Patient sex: F
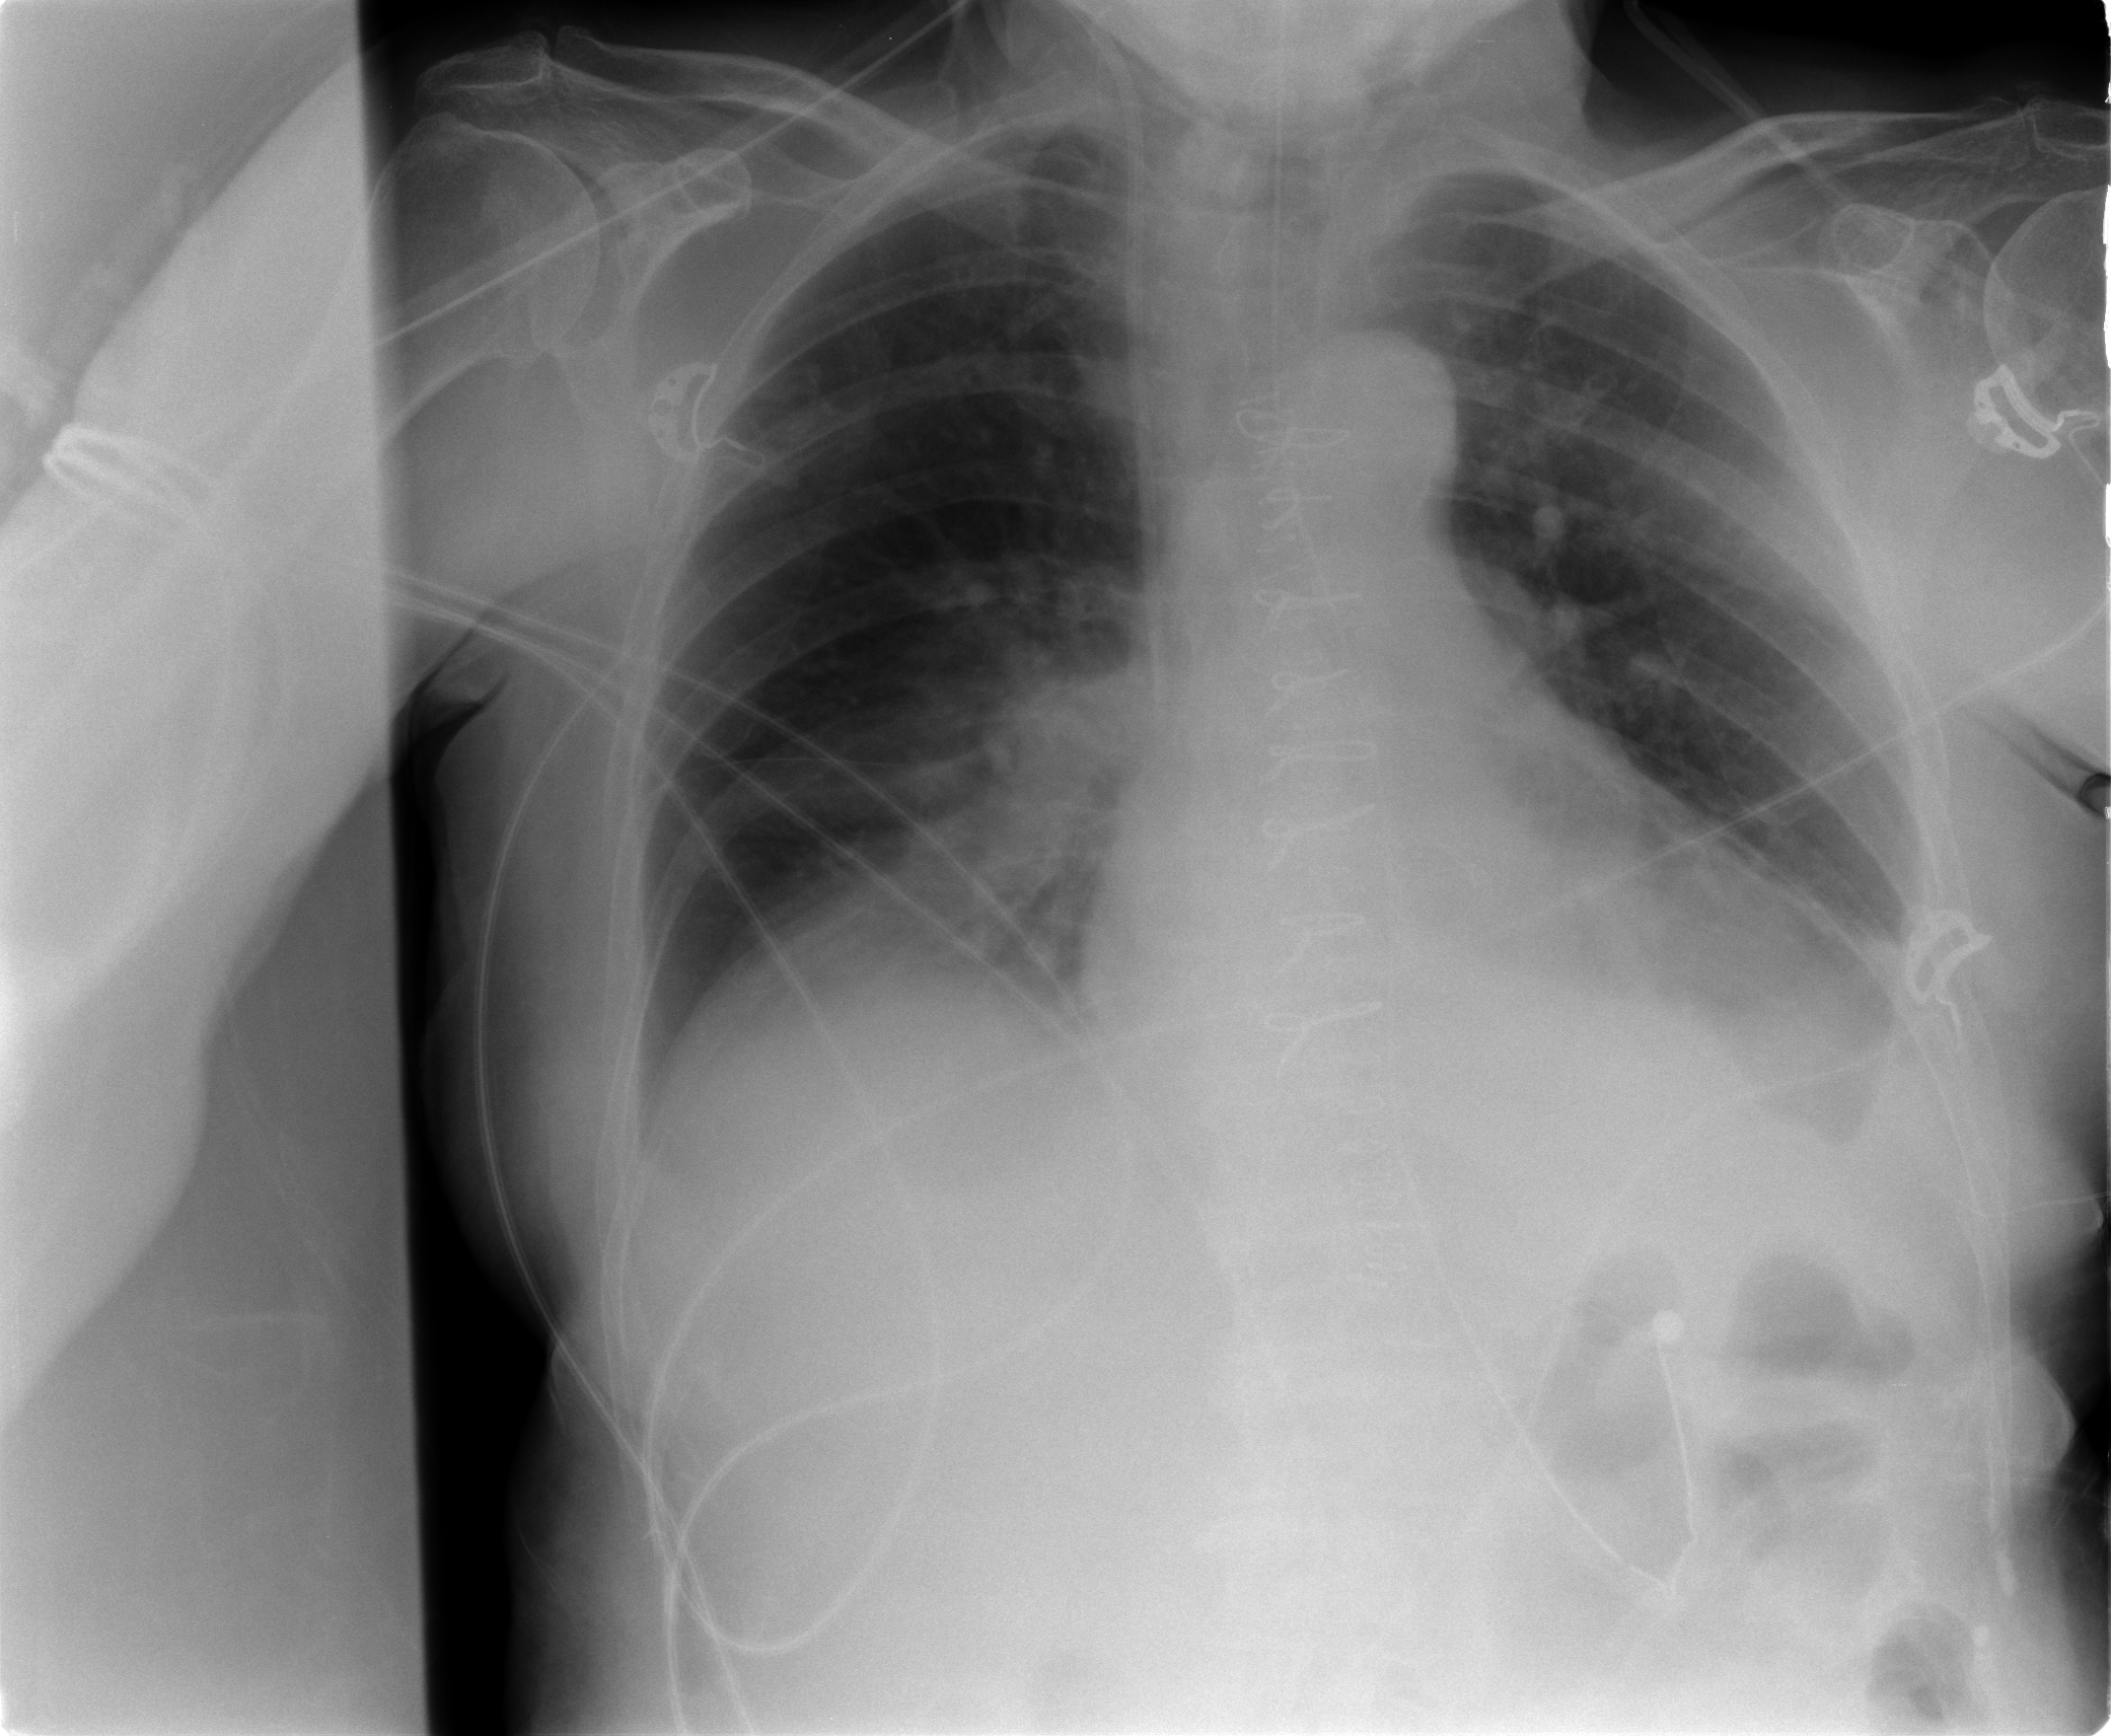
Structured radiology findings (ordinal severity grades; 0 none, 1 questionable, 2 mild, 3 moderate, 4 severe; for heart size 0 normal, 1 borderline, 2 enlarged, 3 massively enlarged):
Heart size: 2
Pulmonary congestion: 2
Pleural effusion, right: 2
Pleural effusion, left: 3
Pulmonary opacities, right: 1
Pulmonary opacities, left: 0
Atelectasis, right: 2
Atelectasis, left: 2